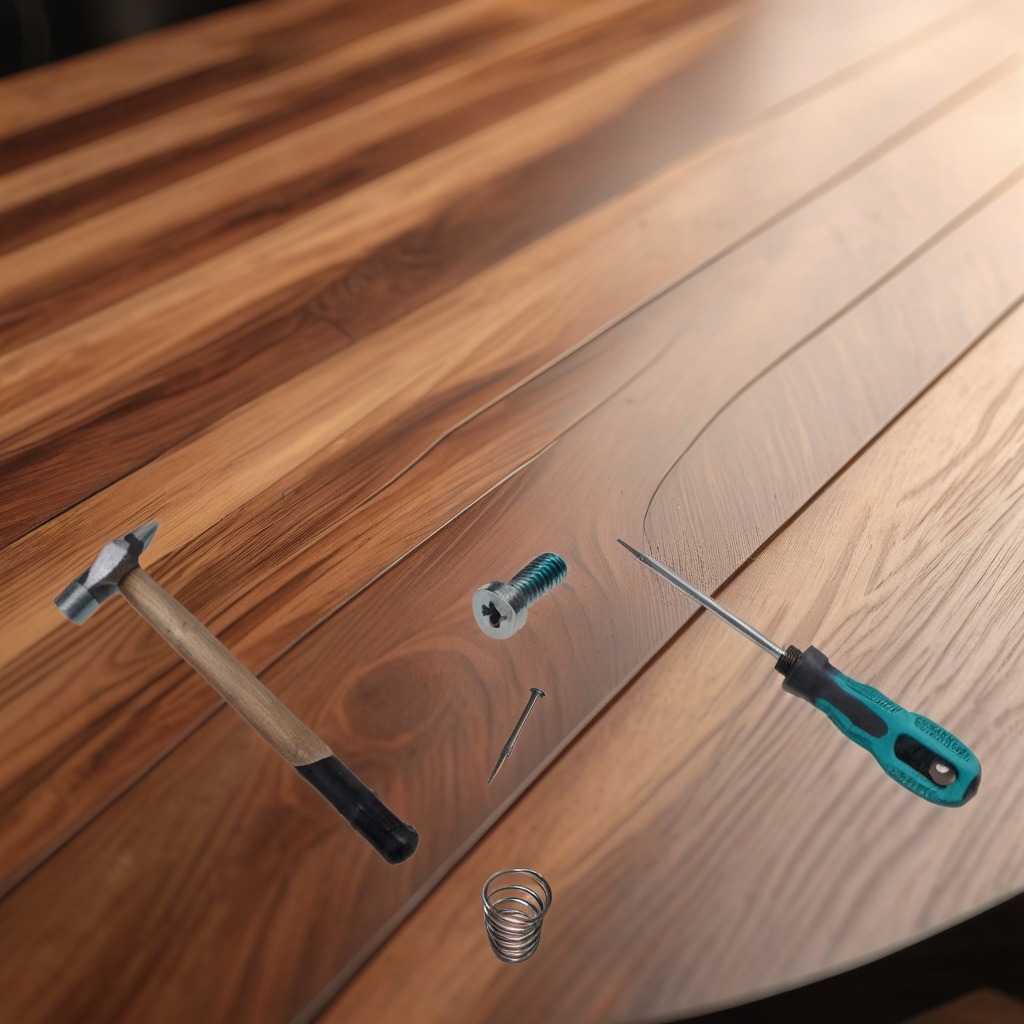
A metal machine screw, a hammer, an iron nail, a coiled metal spring, and a screwdriver are lying on the wooden table.